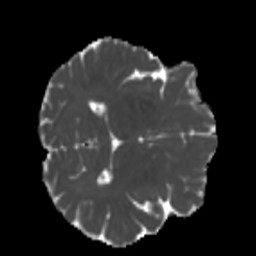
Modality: MD
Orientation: axial
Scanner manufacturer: siemens
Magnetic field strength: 3 T
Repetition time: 4 s
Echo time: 0.0594 s